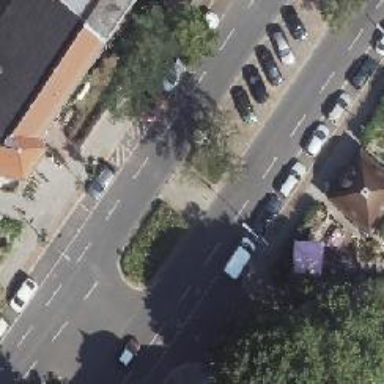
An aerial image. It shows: Traffic island located on footway.